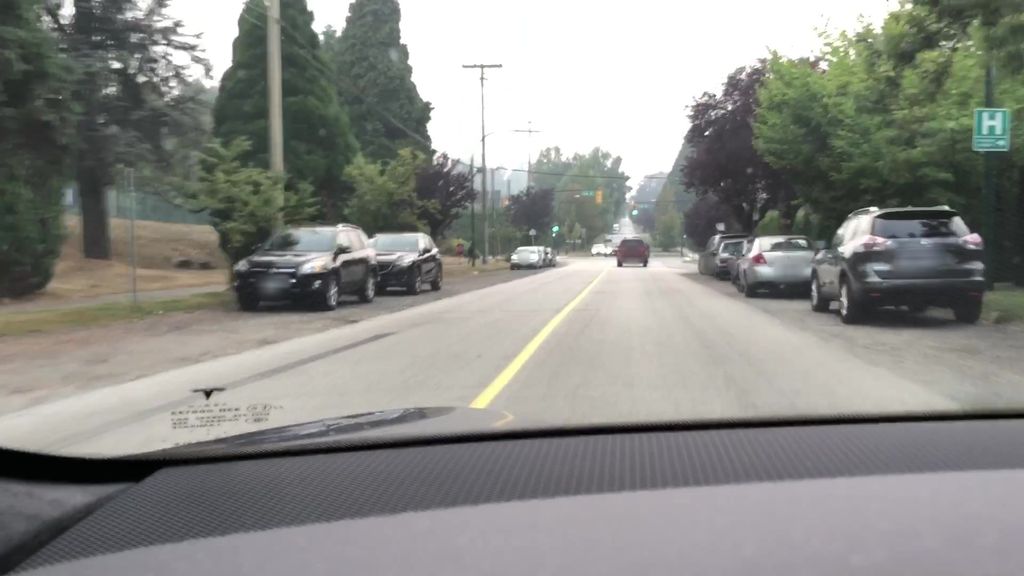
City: vancouver